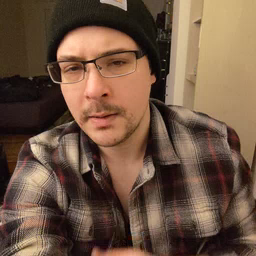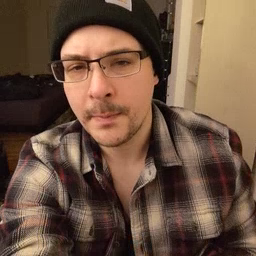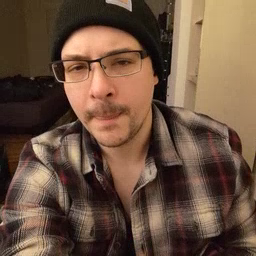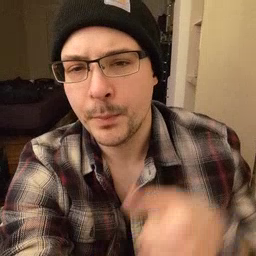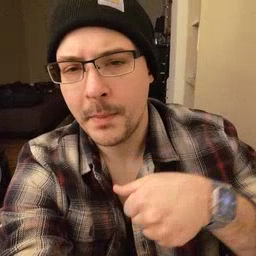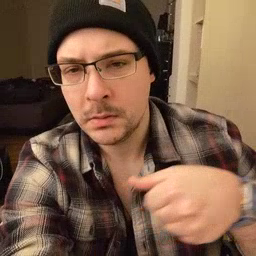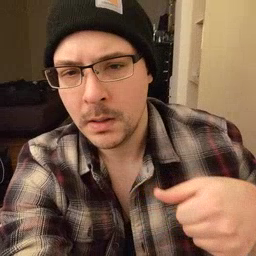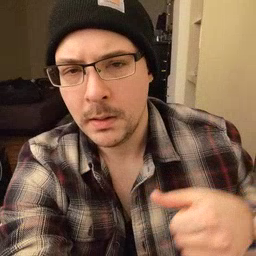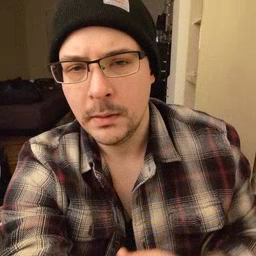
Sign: puzzle